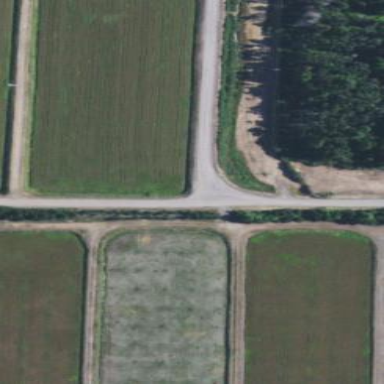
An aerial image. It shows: Farmland where cranberries are grown.